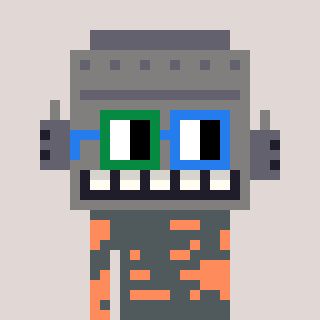
a pixel art character with square green and blue glasses, a robot-shaped head and a peachy-colored body on a warm background